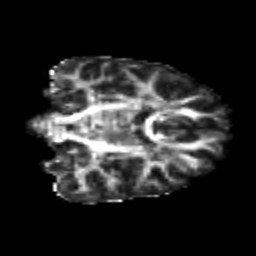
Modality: FA
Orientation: coronal
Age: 21
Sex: male
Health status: healthy
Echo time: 0.074 s